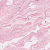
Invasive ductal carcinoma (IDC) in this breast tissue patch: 0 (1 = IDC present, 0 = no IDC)